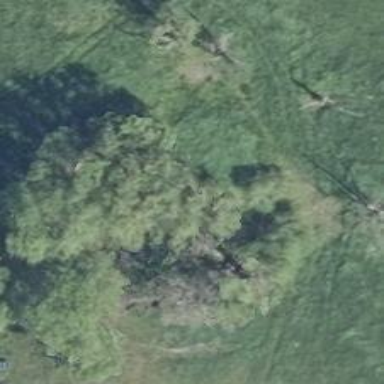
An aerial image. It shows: Single tag "natural: tree."